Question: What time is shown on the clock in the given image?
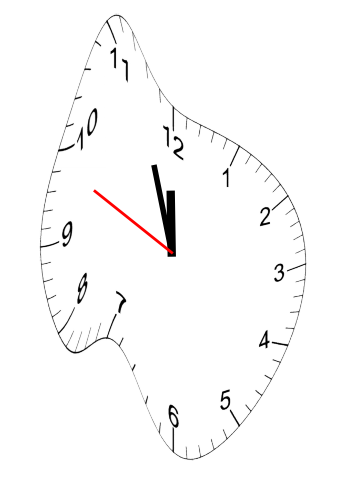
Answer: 11:56:49